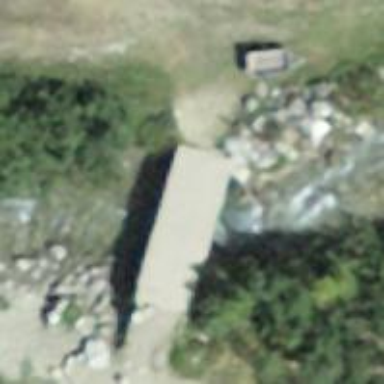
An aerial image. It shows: Path on bridge.